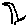
Label: bird